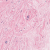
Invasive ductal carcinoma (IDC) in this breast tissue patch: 0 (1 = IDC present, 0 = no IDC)